Question: Count the number of objects in the diagram.
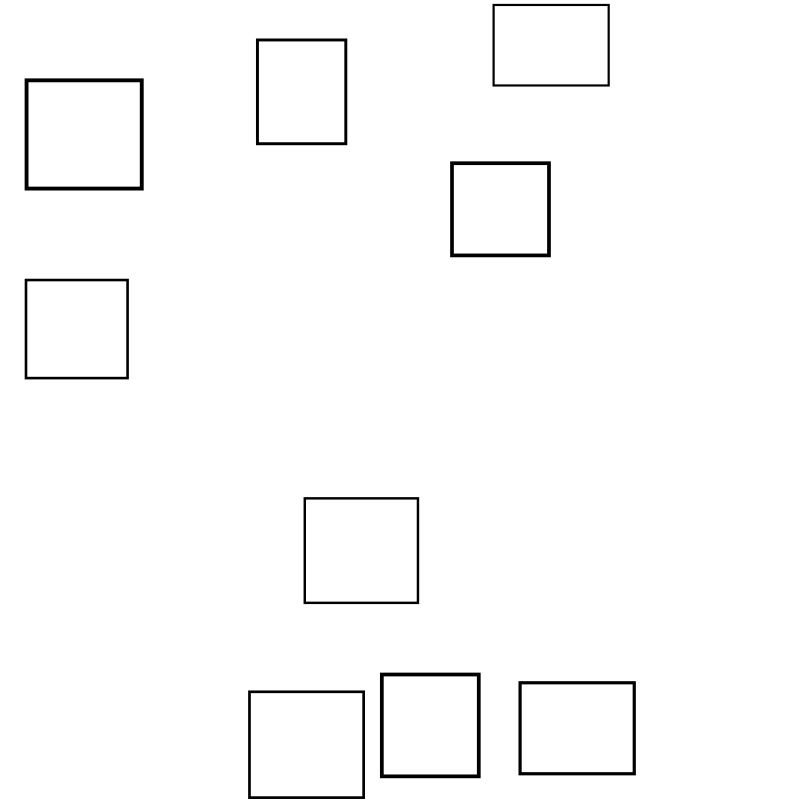
Answer: 9